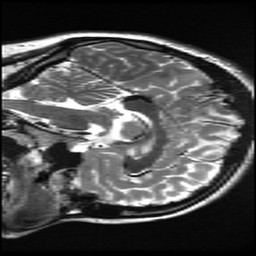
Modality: T2w
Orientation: sagittal
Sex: female
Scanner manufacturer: ge
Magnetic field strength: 3 T
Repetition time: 5 s
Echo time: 0.1012 s